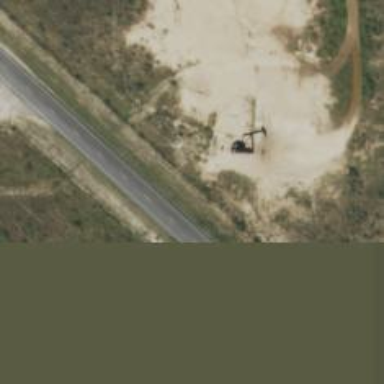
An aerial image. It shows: Petroleum well that is man-made.